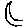
Label: moon